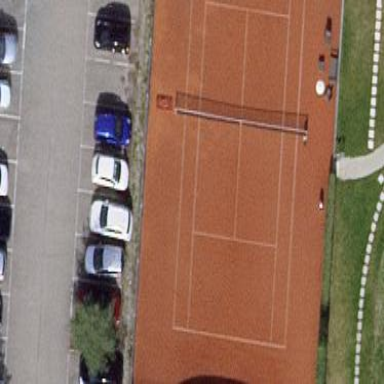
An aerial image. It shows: Tennis court on the leisure land pitch.